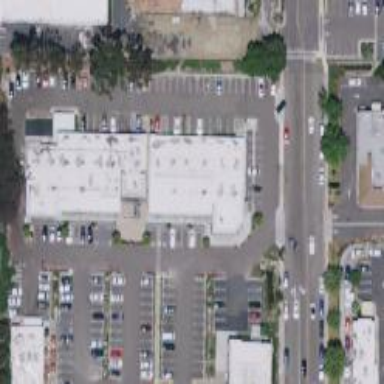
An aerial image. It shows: Convenience shop.